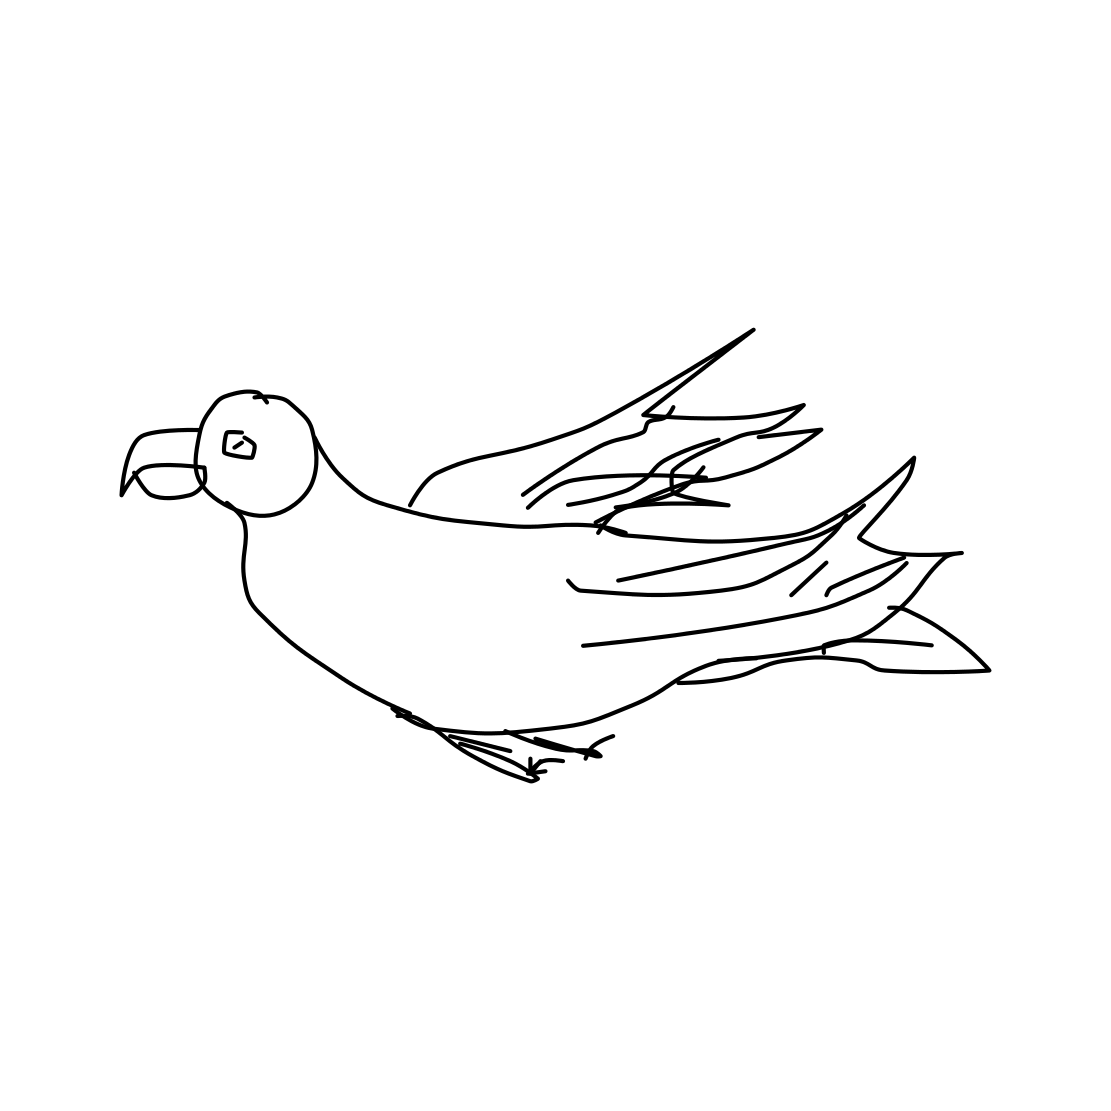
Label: parrot